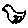
Label: bird